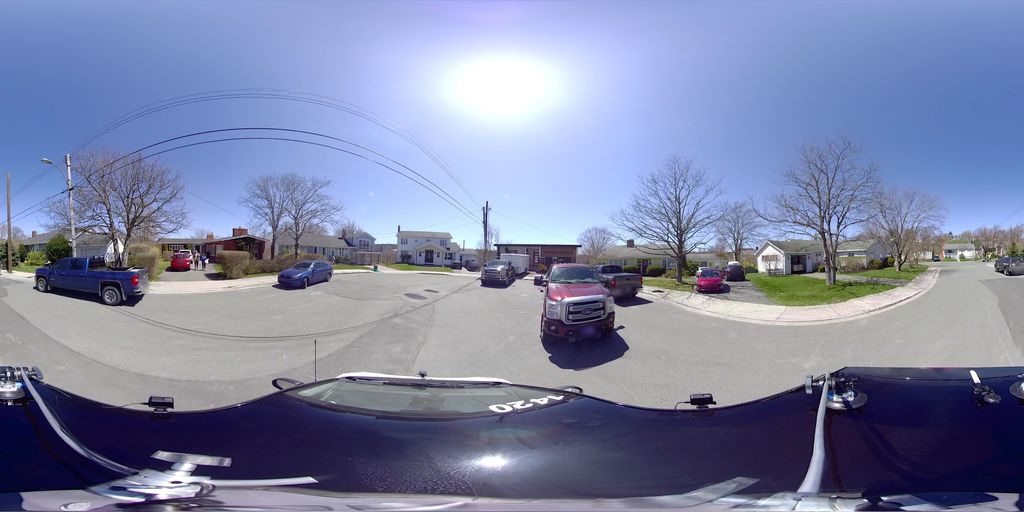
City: st_johns